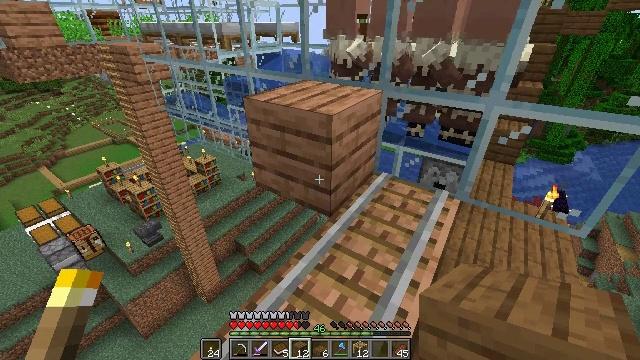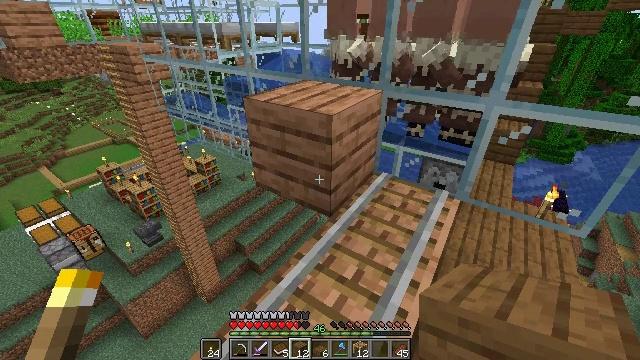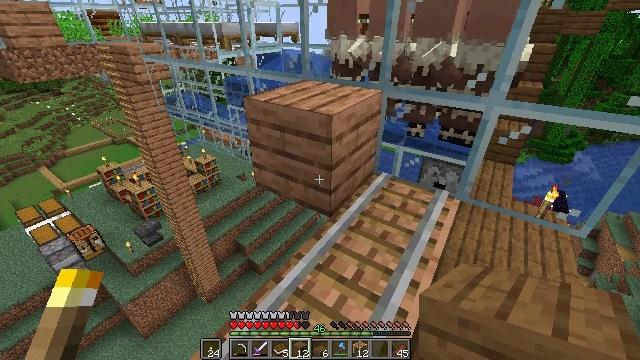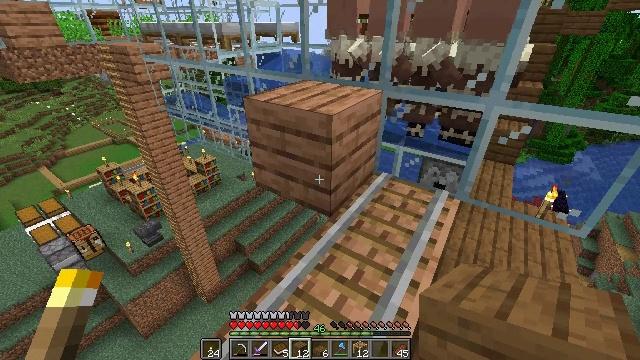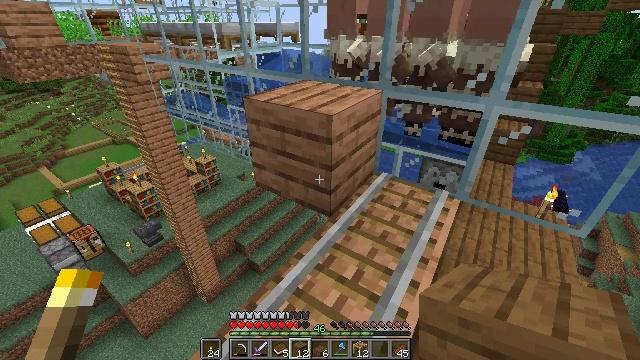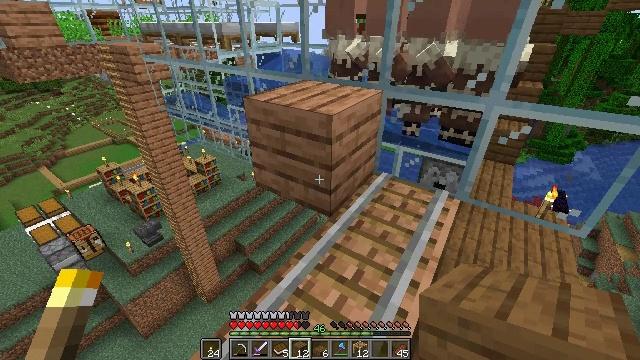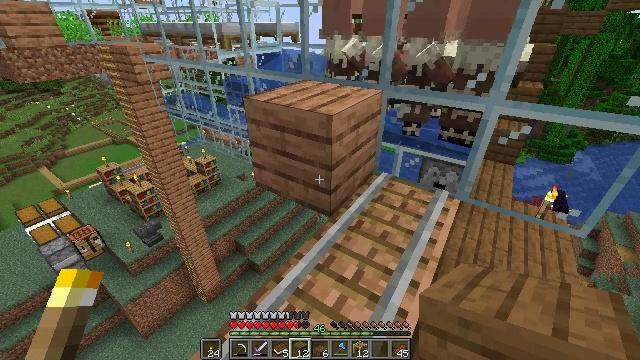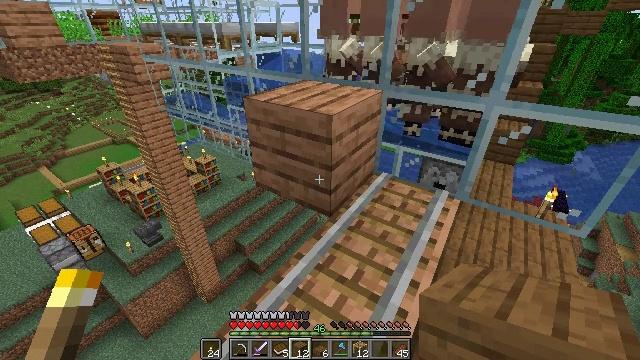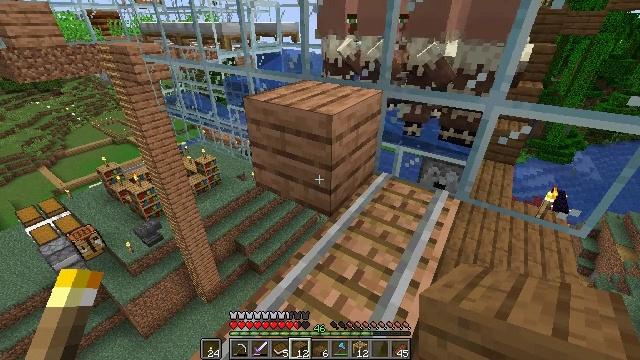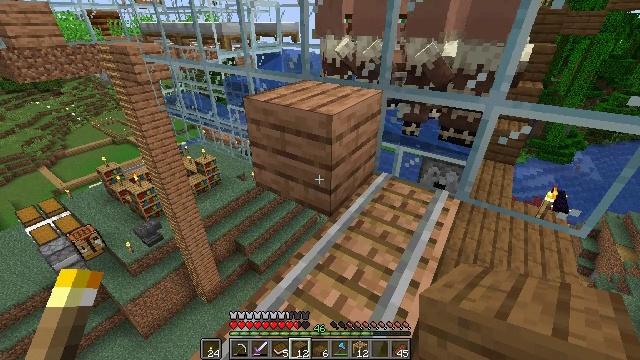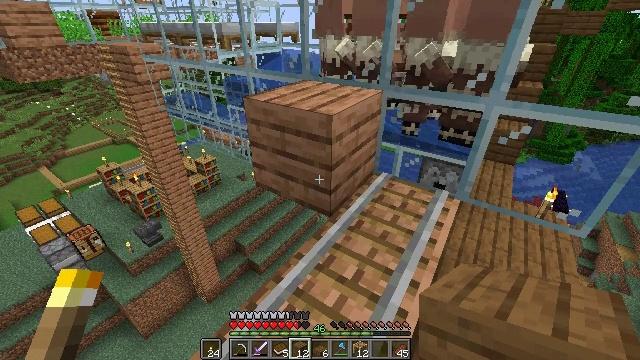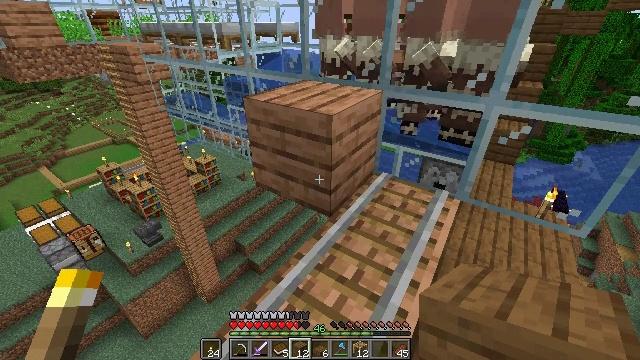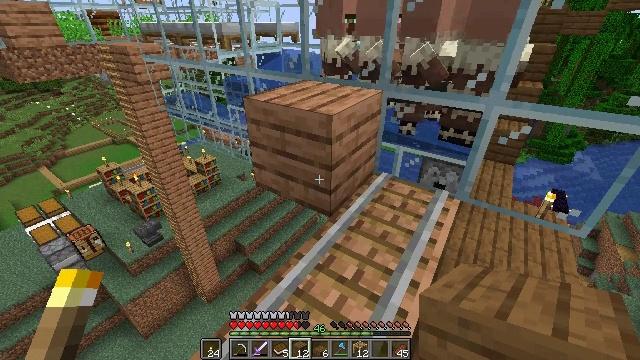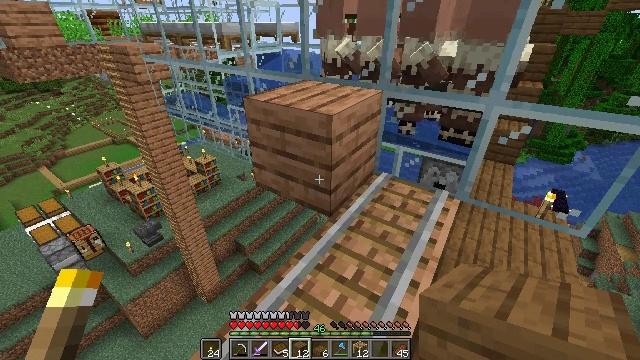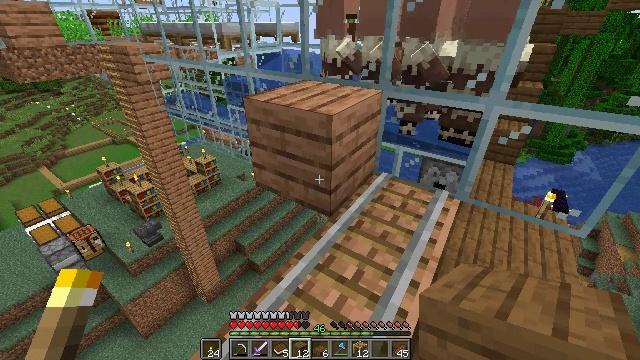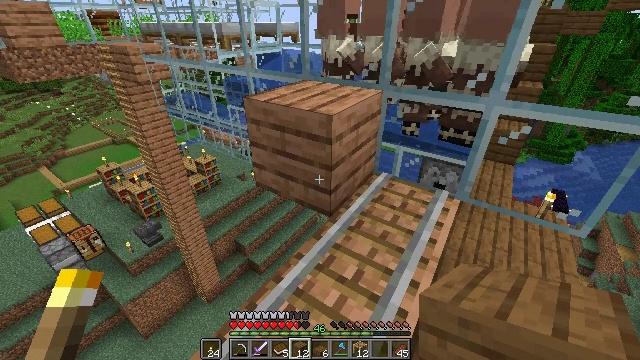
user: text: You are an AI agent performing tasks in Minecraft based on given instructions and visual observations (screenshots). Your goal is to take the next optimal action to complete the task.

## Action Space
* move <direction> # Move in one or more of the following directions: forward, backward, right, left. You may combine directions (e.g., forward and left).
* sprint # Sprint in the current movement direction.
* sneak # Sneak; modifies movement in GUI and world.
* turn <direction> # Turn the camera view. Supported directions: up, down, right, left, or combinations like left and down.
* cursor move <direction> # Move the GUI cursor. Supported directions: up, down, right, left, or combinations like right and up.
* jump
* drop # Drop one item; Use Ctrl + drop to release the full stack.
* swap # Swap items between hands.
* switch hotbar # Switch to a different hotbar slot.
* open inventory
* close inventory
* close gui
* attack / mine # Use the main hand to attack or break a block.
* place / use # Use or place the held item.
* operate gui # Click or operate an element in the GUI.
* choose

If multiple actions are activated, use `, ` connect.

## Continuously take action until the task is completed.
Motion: motion action
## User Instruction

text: Craft a spruce fence gate.
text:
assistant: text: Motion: no_op
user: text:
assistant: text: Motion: no_op
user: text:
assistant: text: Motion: no_op
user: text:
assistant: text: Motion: no_op
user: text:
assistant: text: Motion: no_op
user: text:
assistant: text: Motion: no_op
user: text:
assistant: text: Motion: no_op
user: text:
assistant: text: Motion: no_op
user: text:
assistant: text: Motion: no_op
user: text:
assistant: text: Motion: no_op
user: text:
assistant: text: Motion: no_op
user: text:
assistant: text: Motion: no_op
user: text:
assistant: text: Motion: no_op
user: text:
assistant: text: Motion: no_op
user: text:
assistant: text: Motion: no_op
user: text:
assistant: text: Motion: no_op
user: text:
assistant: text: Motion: no_op
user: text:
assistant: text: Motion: no_op
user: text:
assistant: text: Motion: no_op
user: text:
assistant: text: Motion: no_op
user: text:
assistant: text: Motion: no_op
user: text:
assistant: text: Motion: no_op
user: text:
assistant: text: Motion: no_op
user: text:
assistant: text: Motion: no_op
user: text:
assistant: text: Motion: no_op
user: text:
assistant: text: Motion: no_op
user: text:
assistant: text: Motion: no_op
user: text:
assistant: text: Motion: no_op
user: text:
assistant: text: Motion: no_op
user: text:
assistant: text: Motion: no_op